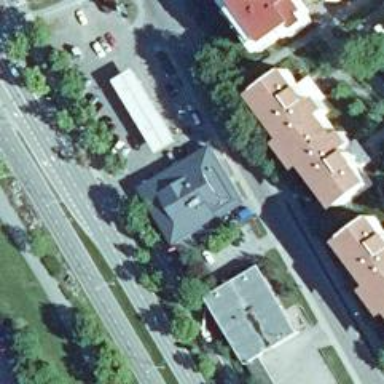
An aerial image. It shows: Convenience shop.